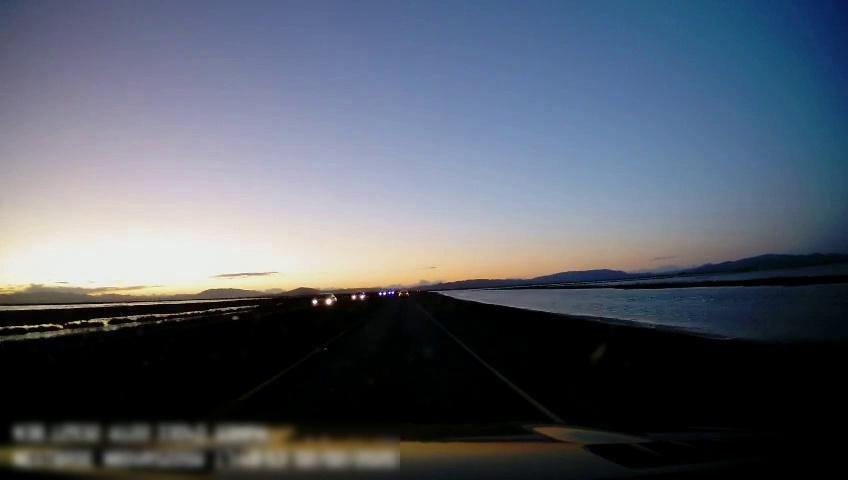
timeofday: Dusk/Dawn/Twilight
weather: Sunny
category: Drivable Space
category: Vehicles | Car
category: Vehicles | Car
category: Vehicles | Car
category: Lanes | Current Lane
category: Lanes | Current Lane